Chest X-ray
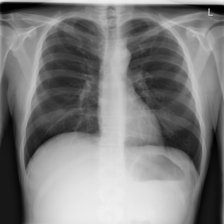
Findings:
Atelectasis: negative
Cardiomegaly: negative
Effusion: negative
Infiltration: negative
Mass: negative
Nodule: negative
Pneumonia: negative
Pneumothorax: negative
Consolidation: negative
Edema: negative
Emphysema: negative
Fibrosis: negative
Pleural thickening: negative
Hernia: negative